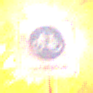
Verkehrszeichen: BeginnFahrradstrasse
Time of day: Night
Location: Outdoor (Suburban)
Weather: PartlyCloudy
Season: NotSpecified
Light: Artificial